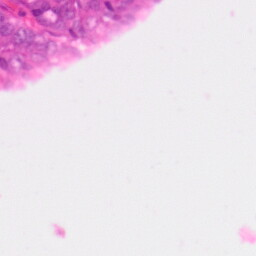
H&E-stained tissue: Colon